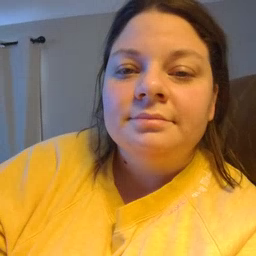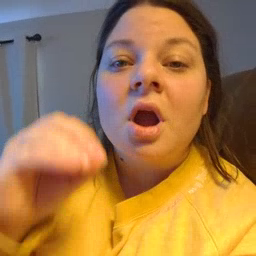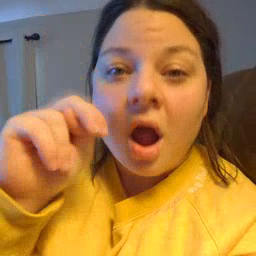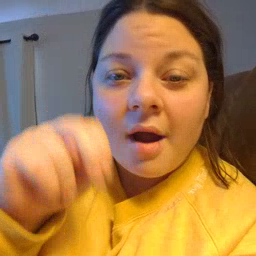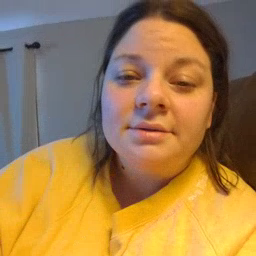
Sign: on